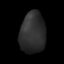
Tissue: skin
Cell type: Fibroblasts
Senescence score: 0.7078
Nuclear area (px): 1035
Mean DAPI intensity: 45.448